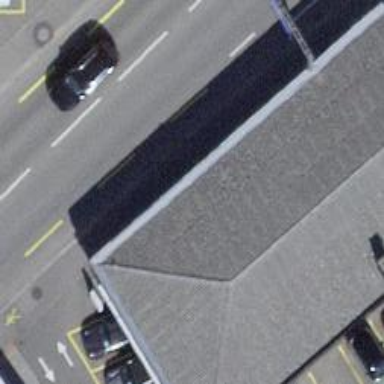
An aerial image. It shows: Car shop.